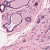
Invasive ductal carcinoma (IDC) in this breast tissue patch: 0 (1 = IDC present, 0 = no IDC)